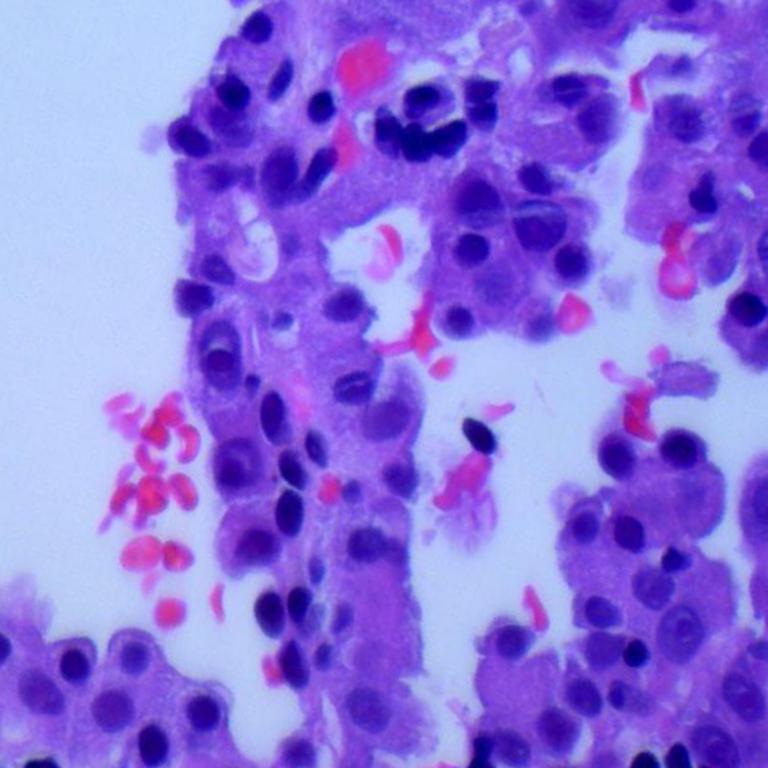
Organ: lung
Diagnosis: adenocarcinomas